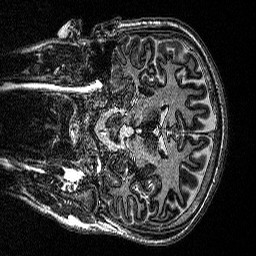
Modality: MP2RAGE
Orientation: coronal
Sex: male
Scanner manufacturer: siemens
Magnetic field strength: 3 T
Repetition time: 5 s
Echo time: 0.00292 s